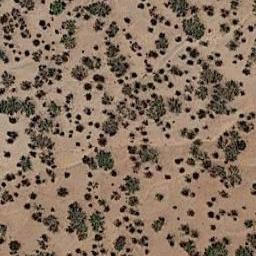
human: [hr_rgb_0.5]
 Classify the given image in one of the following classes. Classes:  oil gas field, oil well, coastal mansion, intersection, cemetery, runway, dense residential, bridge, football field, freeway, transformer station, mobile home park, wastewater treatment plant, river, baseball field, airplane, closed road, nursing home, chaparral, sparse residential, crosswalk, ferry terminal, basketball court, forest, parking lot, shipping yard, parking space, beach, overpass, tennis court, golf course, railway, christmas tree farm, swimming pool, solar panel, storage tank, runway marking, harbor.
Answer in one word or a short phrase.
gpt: chaparral